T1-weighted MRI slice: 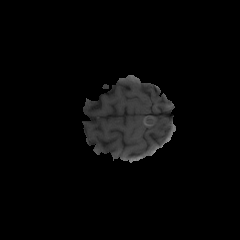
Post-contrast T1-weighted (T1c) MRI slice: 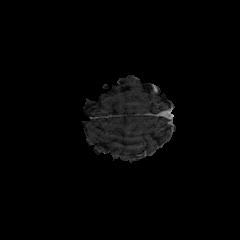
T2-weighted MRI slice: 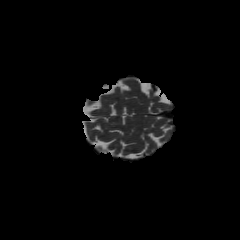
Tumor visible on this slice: no